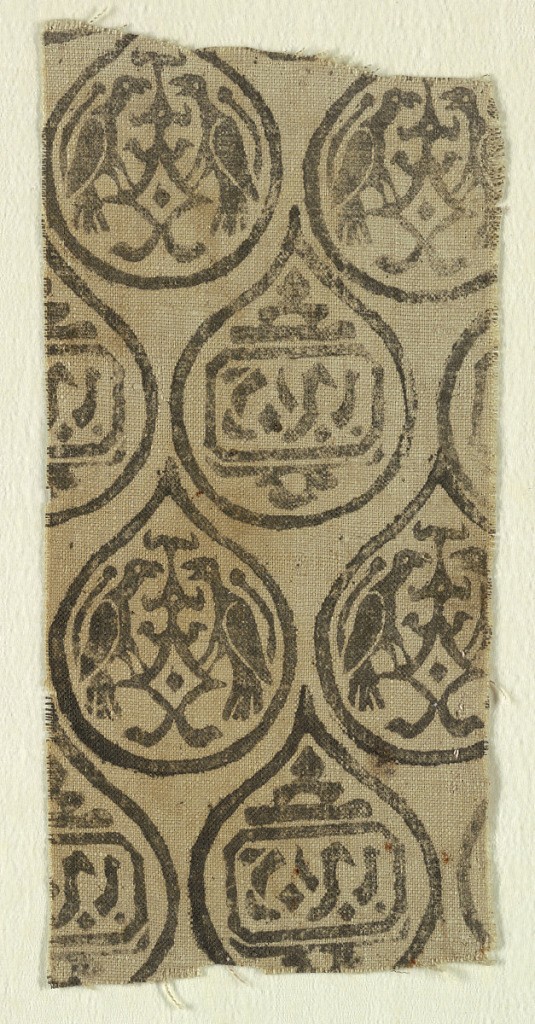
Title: Fragment
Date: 13th century
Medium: linen Technique: block printed pigment on plain weave
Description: Fine natural-colored linen ground with design block printed in black. Small teardrop forms arranged in staggered horizontal rows, enclosing alternately paired confronted birds or pseudo- Arabic inscription.